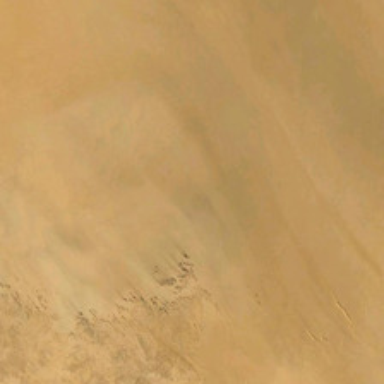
It is a large piece of yellow desert .